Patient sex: F
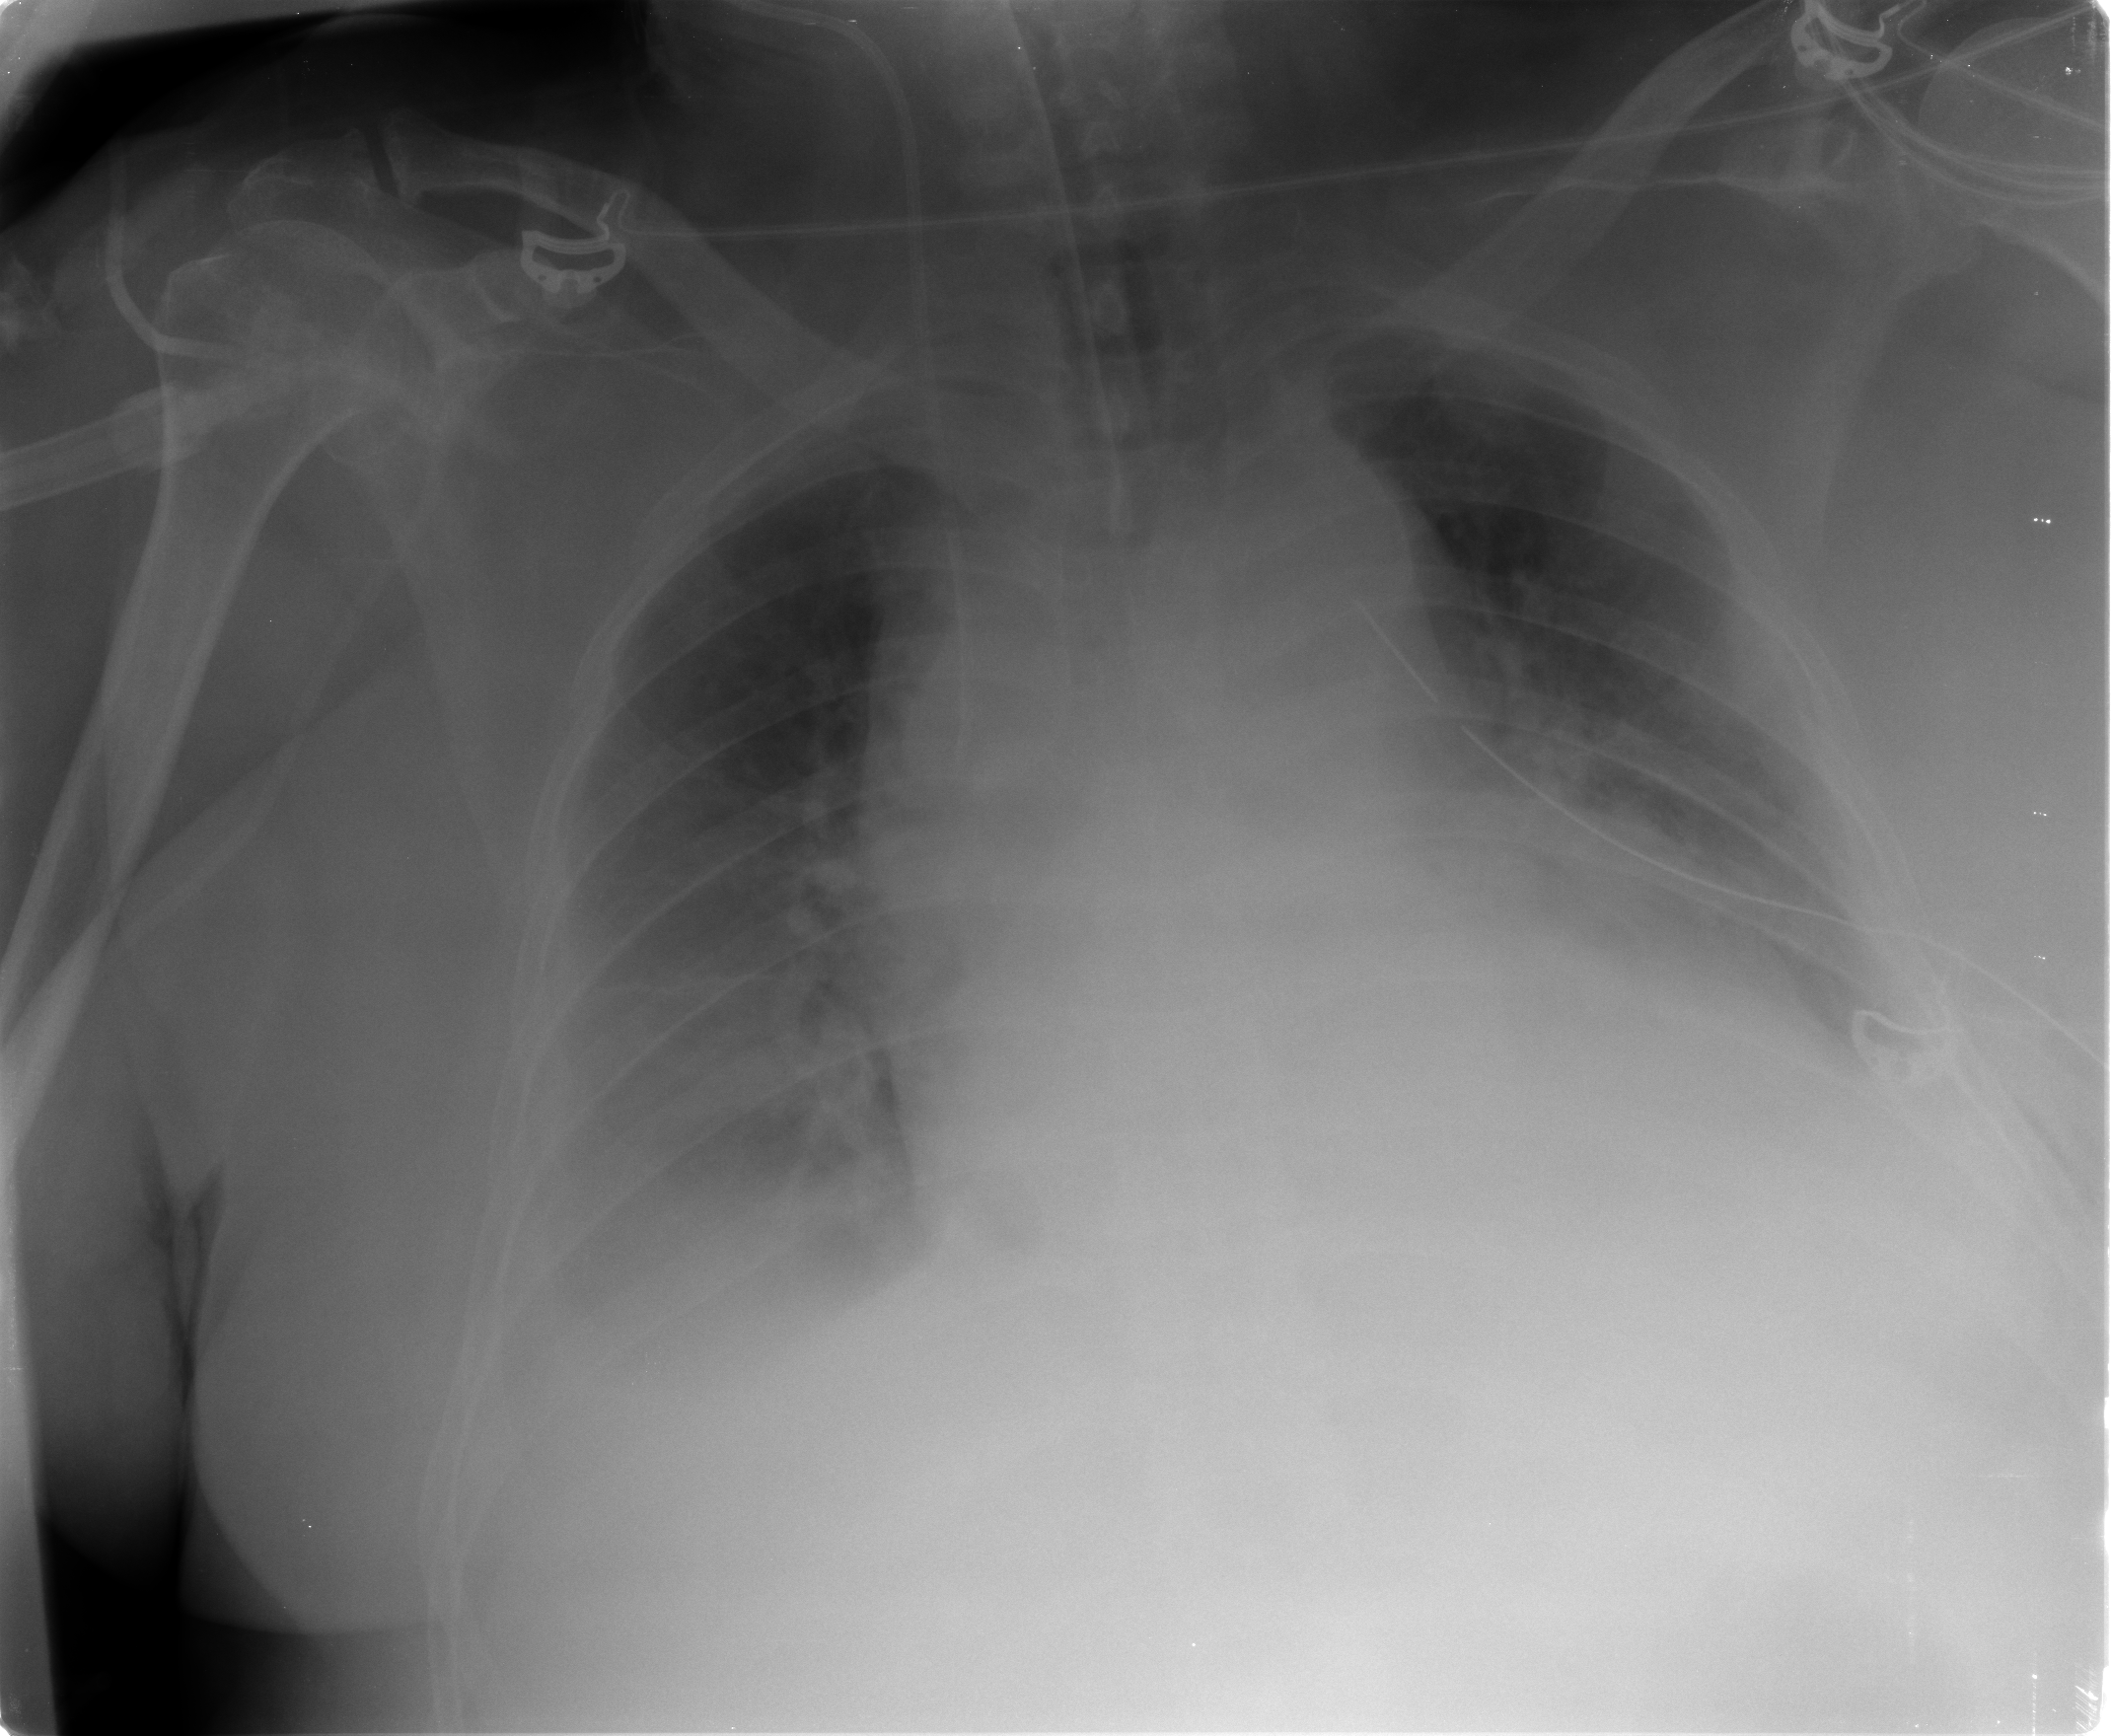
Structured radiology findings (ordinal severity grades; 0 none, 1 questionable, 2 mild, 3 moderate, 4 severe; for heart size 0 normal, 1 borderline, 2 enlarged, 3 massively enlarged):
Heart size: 2
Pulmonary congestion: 2
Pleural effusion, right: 2
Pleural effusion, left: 2
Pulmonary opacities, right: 1
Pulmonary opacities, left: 1
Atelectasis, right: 2
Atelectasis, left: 2